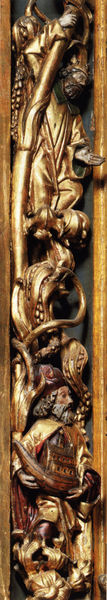
Titel: Hochaltar, alttestamentliche Figuren in der linken Hohlkehle des Mittelschreines, unten Noah mit der Arche
Künstler: Michael Pacher
Standort: St. Wolfgang (Salzkammergut)
Institution: Wallfahrts- und Pfarrkirche
Schlagwörter: baum, blätter, gott, gruppe, hand, himmel, mann, umhang, menschen, braun, holz, hut, männer, rot, muster, ornament, bart, bärte, bibel, rahmen, tragen, hände, stamm, zweige, kirche, gold, haare, mantel, gewänder, pflanze, pflanzen, gotik, krone, boot, ranken, skulptur, relief, farbig, schiff, leiste, stab, figuren, leiter, bischof, könig, papst, dekoration, wein, detail, schmal, verzierung, plastik, ränge, fotografie, vergoldet, kreuz, wurzel, altar, kathedrale, ranke, schnitzerei, schnörkel, männlich, christlich, verschlungen, mittelalter, religiös, edelstein, reichtum, heilige, gefasst, reben, heilig, gothik, miniatur, sakral, kirsche, archivolte, ghirlande, zonen, spätgotik, schnitzkunst, vertikal, noah, jesse, rankenwerk, propheten, auschnitt, wurzel jesse, holzschnitzerei, farbfotografie, schnitzrei, lz, detailaufnahme, scjmal